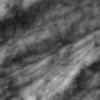
Label: no_change